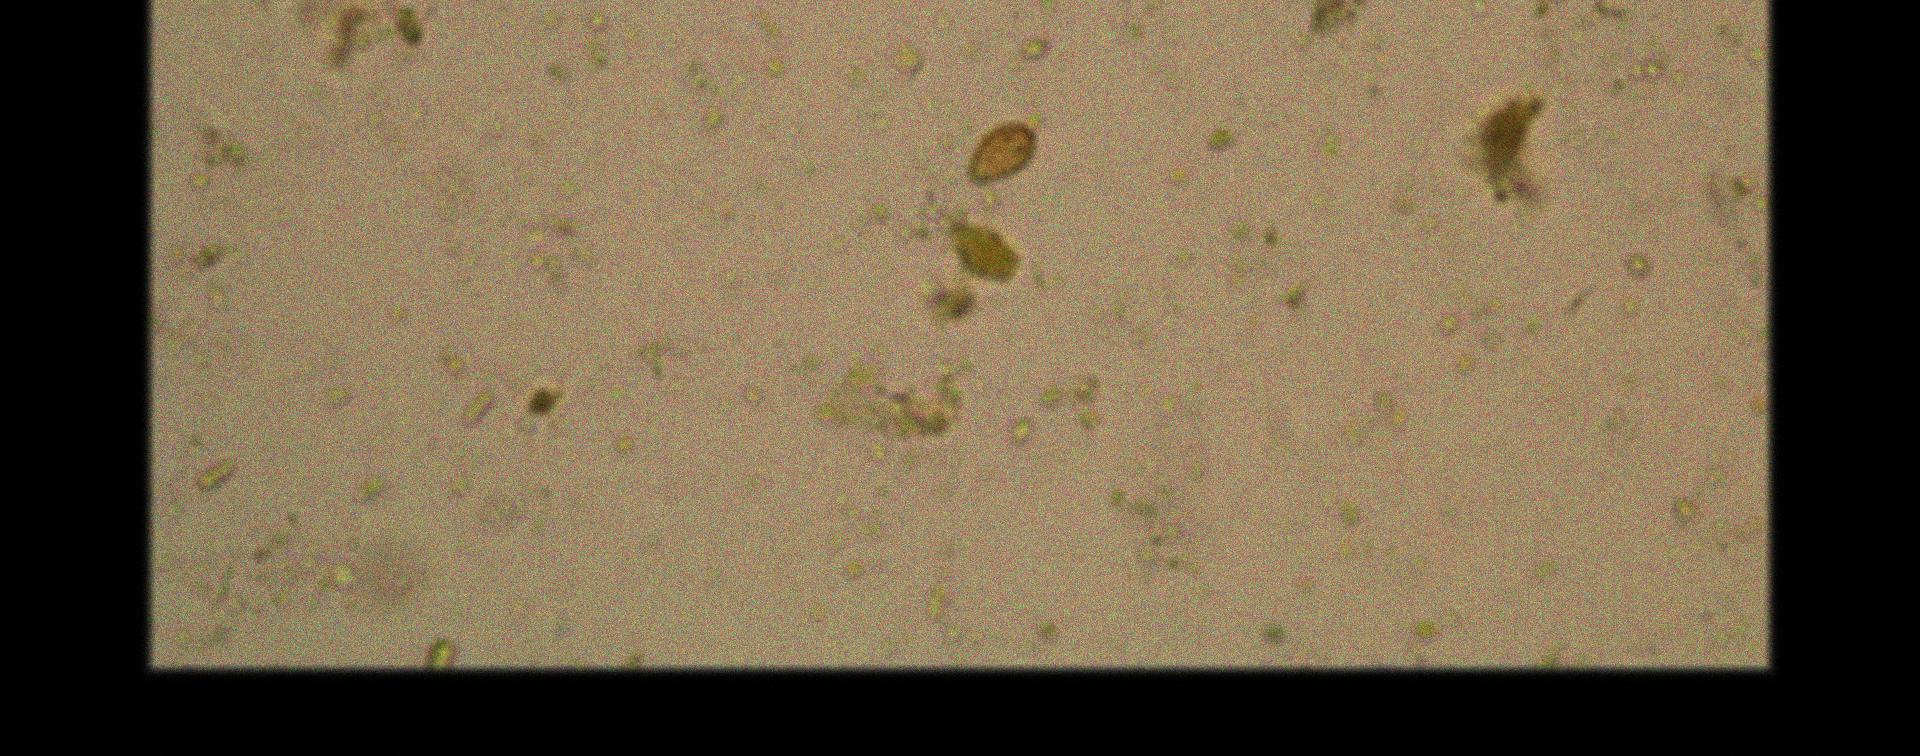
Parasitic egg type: Opisthorchis viverrine